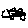
Label: cat